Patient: sex M, age 69
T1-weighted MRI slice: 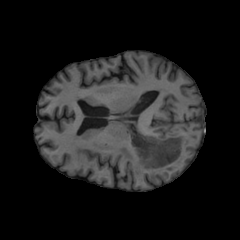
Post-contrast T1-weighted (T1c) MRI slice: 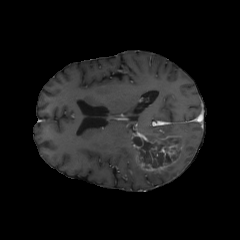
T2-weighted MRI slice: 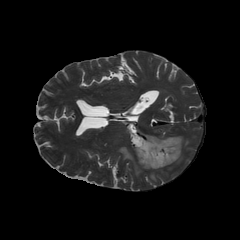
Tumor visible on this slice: yes
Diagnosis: Glioblastoma, IDH-wildtype
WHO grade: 4